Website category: sports
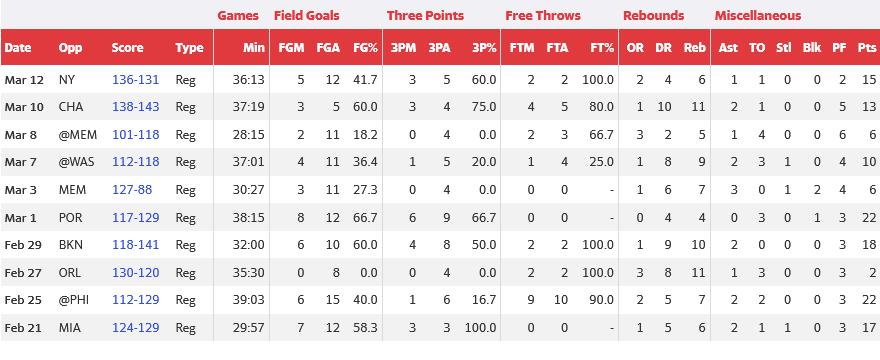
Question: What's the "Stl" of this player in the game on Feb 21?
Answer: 1

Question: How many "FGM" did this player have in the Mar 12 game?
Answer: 5

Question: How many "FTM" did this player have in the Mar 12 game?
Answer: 2

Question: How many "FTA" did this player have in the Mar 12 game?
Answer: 2

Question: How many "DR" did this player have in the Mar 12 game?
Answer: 4

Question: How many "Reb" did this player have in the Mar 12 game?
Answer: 6

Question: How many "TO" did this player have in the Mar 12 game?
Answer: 1

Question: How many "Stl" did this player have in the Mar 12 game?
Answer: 0

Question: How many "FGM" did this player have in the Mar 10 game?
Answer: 3

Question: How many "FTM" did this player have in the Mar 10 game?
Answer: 4

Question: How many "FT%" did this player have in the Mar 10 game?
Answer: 80.0

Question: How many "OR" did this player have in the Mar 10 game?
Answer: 1

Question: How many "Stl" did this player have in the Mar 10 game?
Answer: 0

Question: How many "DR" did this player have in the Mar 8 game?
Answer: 2

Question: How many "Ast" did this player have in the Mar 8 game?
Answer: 1

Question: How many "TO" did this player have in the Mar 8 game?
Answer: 4

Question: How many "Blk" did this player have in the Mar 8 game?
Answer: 0

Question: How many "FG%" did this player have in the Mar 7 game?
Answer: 36.4

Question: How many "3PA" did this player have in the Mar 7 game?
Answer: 5

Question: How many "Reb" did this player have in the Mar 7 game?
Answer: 9

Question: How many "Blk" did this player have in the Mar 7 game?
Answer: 0

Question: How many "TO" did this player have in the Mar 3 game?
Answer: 0

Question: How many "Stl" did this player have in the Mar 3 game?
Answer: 1

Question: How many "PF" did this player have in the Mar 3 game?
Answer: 4

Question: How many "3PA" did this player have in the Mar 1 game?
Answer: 9

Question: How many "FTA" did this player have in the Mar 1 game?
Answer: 0

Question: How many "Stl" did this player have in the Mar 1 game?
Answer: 0

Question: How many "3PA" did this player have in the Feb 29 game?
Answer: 8

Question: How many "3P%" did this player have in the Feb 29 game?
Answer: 50.0

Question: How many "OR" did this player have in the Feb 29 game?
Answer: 1

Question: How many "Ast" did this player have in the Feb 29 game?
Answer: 2

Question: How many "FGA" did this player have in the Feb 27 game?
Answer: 8

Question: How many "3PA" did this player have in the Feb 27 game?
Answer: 4

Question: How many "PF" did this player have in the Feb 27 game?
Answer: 3

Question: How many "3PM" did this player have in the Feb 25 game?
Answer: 1

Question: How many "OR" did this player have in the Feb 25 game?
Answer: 2

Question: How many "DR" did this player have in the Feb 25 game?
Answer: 5

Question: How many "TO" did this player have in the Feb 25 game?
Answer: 2

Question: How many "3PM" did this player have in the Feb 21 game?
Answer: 3

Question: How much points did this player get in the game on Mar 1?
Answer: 22

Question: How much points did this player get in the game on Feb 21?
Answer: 17

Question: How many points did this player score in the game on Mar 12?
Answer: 15

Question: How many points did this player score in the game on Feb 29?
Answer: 18

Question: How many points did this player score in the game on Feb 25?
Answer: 22

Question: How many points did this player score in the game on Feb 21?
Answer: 17

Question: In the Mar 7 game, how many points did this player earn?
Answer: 10

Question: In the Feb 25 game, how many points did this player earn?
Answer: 22

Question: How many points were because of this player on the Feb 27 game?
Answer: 2